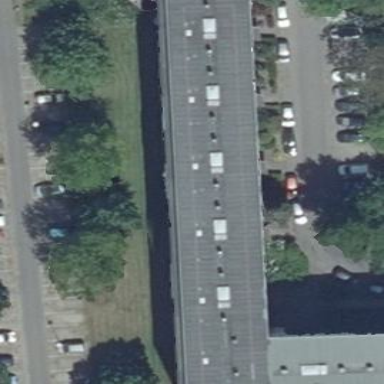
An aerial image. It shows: Gray flat-roofed apartment building with tar paper roof. The building is colored floral white.